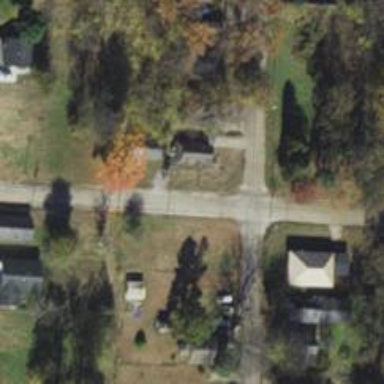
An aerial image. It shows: Road with stop sign.